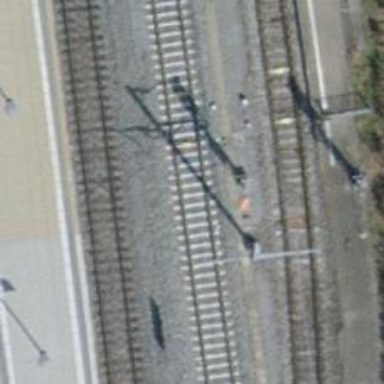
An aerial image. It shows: Railway signal.